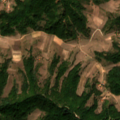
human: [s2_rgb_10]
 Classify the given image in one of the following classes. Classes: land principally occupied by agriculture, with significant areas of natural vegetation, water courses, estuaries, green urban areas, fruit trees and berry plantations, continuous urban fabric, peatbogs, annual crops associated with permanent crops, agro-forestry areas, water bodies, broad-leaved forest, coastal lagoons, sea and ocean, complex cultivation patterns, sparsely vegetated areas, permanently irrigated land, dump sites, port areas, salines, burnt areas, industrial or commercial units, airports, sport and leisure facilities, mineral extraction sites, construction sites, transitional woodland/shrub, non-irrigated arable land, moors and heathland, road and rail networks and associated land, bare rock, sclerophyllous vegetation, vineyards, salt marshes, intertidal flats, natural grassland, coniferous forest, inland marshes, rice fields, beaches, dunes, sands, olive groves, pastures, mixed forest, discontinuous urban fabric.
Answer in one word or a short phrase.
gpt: complex cultivation patterns, land principally occupied by agriculture, with significant areas of natural vegetation, broad-leaved forest